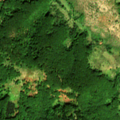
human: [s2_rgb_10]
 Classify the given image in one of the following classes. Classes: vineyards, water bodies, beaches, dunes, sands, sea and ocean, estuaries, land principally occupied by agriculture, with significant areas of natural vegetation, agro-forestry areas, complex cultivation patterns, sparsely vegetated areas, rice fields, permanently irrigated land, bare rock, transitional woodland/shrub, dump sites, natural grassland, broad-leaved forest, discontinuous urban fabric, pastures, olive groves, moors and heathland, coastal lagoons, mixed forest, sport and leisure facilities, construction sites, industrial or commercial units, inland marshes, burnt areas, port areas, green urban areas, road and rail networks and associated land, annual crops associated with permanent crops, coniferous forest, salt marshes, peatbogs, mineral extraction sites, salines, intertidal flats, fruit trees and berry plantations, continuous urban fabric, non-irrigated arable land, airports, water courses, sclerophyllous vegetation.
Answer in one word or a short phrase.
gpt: broad-leaved forest, coniferous forest, transitional woodland/shrub